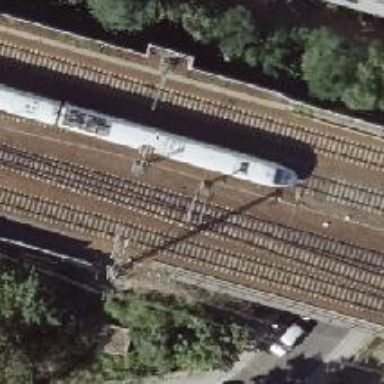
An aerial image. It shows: Railway switch with the turnout on the left side.